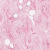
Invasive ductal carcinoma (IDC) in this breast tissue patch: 0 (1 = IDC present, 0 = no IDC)